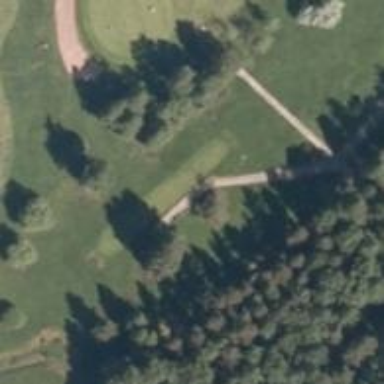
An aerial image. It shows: Golf tee.